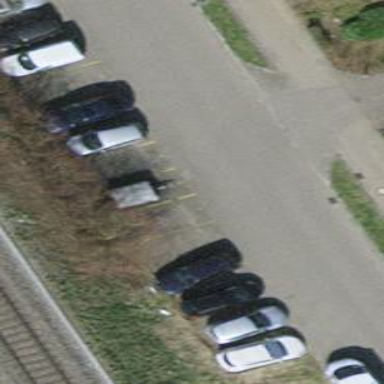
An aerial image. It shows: Parking area with surface.